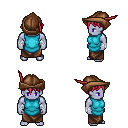
a pixel art fantasy rpg character, male body template, dark elf, purple skin, teal tunic, robe skirt, ruby red short bangs hairstyle, leather cap, white cloth bandages, four views (front, back, left, right), 2x2 character sprite sheet, small pixel art, hard edges, no anti-aliasing